Interaction volume radius: 5 \u00c5
Interaction volume height: 20 \u00c5
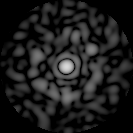
Disorder parameter: 0.8419